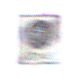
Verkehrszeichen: EndeFahrradzone
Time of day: MorningAfternoon
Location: Outdoor (Nature)
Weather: PartlyCloudy
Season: NotSpecified
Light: Natural